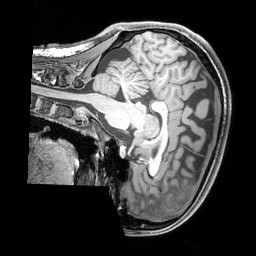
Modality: T1w
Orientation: sagittal
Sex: female
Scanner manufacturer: siemens
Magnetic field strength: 3 T
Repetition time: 2.3 s
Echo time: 0.00226 s